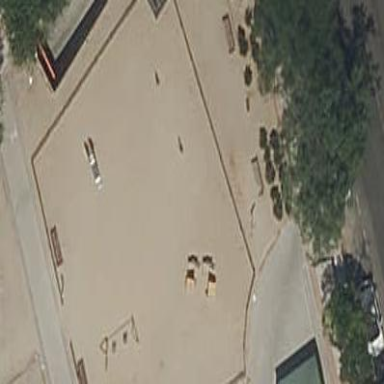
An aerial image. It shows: Playground area for leisure activities on the land.